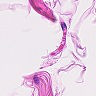
Metastatic tissue present: no